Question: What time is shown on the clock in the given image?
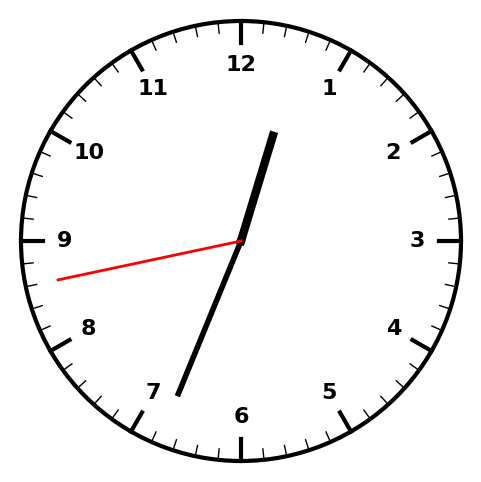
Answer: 12:33:43